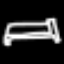
Label: bed